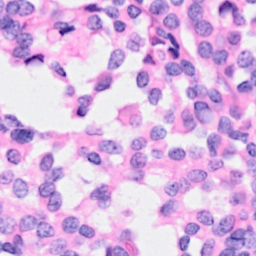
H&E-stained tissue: Breast